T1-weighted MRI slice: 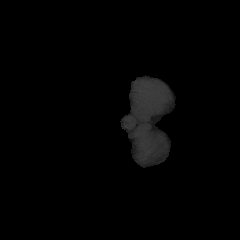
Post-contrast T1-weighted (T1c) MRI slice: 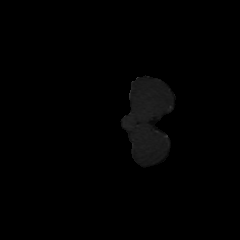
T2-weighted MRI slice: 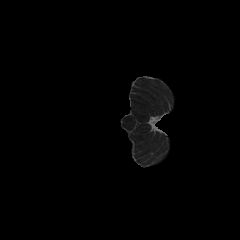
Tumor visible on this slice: no